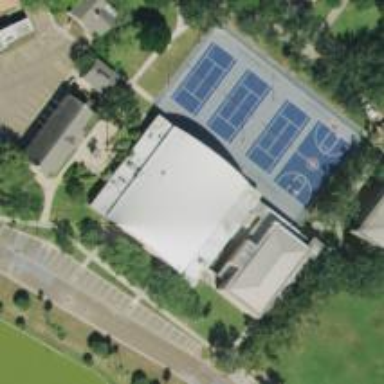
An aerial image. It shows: Tennis court on pitch designated for leisure land.